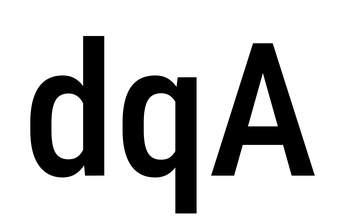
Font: Roboto_Condensed_Medium